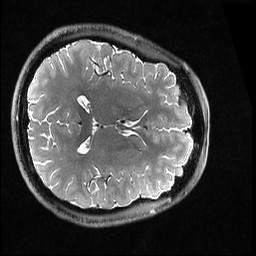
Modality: T2w
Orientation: axial
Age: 26
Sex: male
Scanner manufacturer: ge
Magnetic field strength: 3 T
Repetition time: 3.244 s
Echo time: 0.06451 s